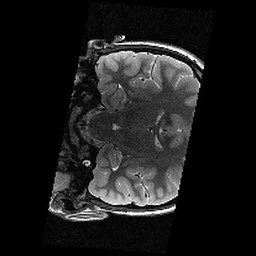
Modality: T2w
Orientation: coronal
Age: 11
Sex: female
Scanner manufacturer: siemens
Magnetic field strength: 3 T
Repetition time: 9.23 s
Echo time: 0.067 s